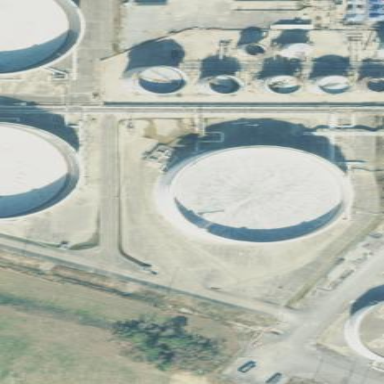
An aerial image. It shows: Storage tank building.